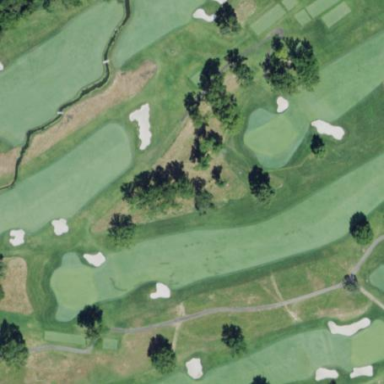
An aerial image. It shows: Rough grassy area used for golf.